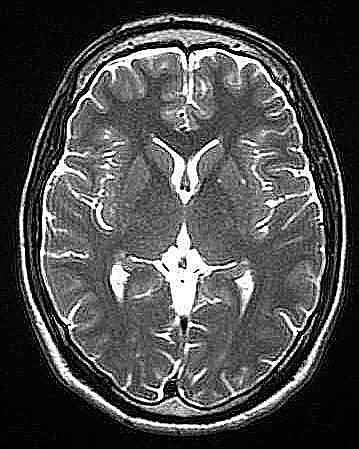
Label: notumor